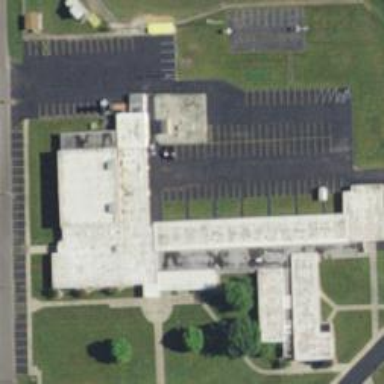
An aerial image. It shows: School.